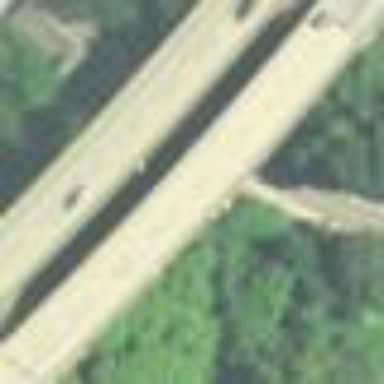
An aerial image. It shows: Man-made bridge.